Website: bh-photo
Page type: address-validator
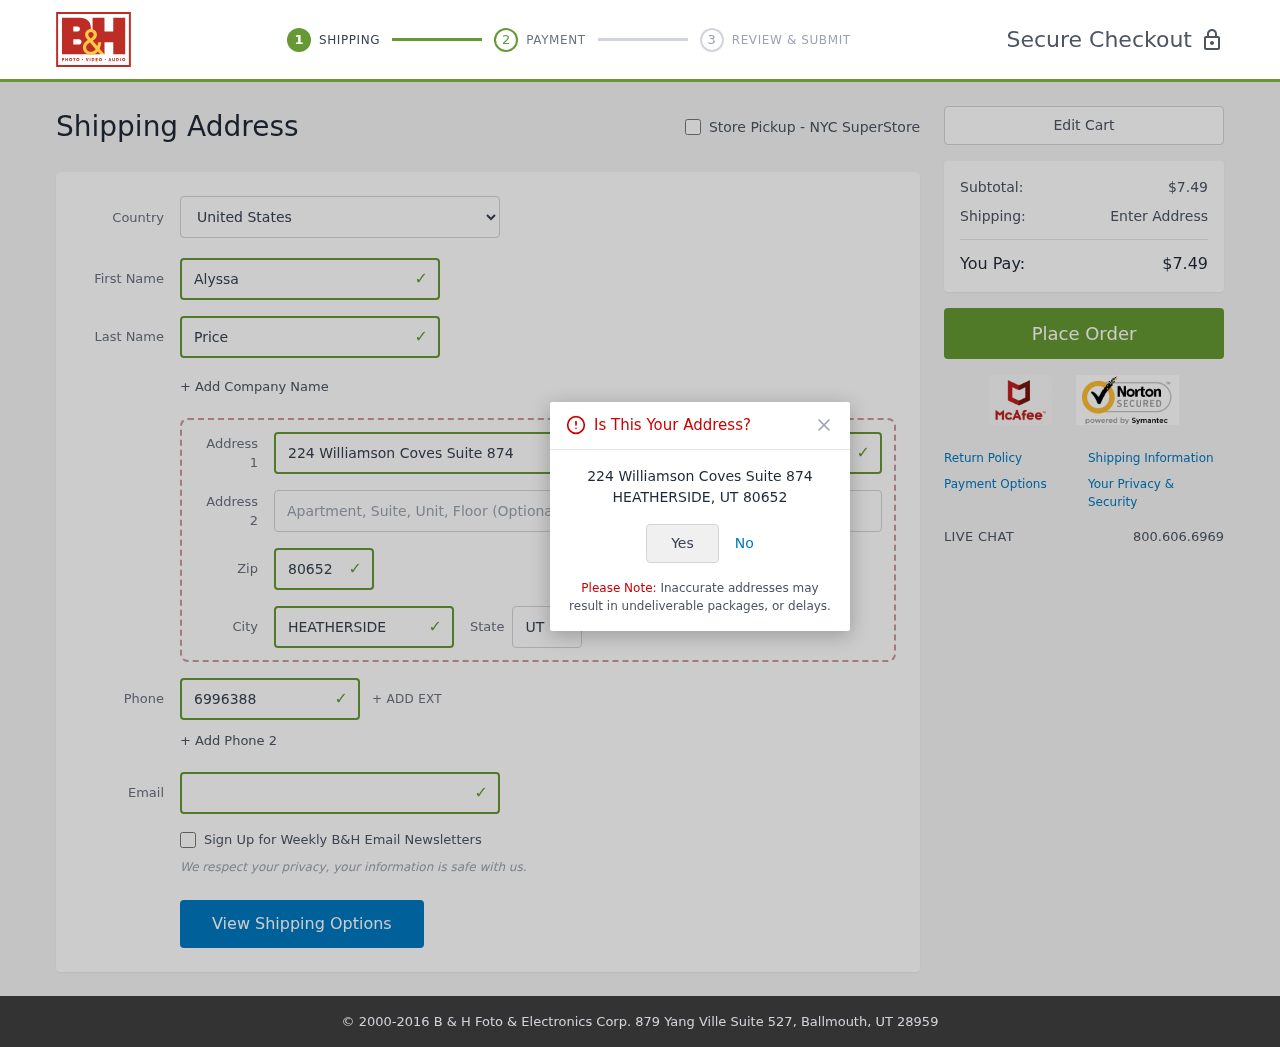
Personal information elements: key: PII_CITY
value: Heatherside
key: PII_COUNTRY
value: United States
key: PII_EMAIL
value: alyssaprice@yahoo.com
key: PII_FIRSTNAME
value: Alyssa
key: PII_LASTNAME
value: Price
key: PII_PHONE
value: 6996388851
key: PII_POSTCODE
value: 80652
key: PII_STATE_ABBR
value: UT
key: PII_STREET
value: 224 Williamson Coves Suite 874
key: PII_CITY_CONFIRM
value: HEATHERSIDE
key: PII_POSTCODE_FULL
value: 80652
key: PII_POSTCODE_NUMERIC
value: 80652
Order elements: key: ORDER_SUBTOTAL
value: $7.49
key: ORDER_TOTAL
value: $7.49